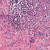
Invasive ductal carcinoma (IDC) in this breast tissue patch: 1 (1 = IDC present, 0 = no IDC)